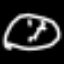
Label: clock